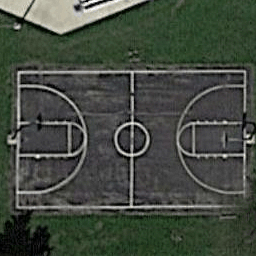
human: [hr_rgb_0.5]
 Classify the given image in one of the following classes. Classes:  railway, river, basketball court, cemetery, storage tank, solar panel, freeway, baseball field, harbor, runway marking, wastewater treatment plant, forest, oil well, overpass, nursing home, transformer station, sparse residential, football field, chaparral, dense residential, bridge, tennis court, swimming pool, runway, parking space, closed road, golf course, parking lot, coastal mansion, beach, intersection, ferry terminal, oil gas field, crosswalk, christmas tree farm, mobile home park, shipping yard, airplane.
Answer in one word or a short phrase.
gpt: basketball court